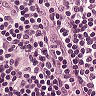
Metastatic tissue present: no